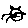
Label: cat